Question: I work with android (4.0 or higher). I want to use action bar and title of action bar is near with icon . I want to title will be center and bold, as it is on picture

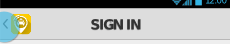
Answer: You should make a custom layout for the 'ActionBar'.
In Java:
'''
getActionBar().setDisplayOptions(ActionBar.DISPLAY_SHOW_CUSTOM);
getActionBar().setCustomView(R.layout.actionbar);
'''
In XML (this would be R.layout.actionbar):
'''
<?xml version="1.0" encoding="utf-8"?>
<LinearLayout xmlns:android="http://schemas.android.com/apk/res/android"
android:layout_width="match_parent"
android:layout_height="wrap_content"
android:layout_gravity="center"
android:orientation="vertical">
<TextView
android:layout_width="wrap_content"
android:layout_height="wrap_content"
android:layout_gravity="center"
android:text="YOUR ACTIVITY TITLE"
android:textStyle="bold"
android:textColor="#ffffff"
android:textSize="24sp" />
</LinearLayout>
'''
You can then put more things in the actionbar XML if you wish.